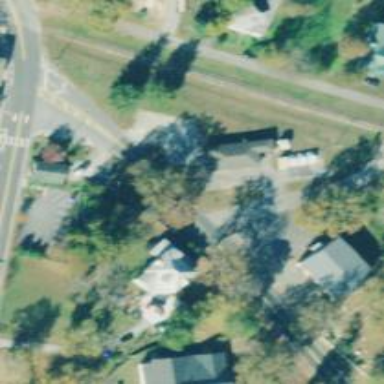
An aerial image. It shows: Post office.